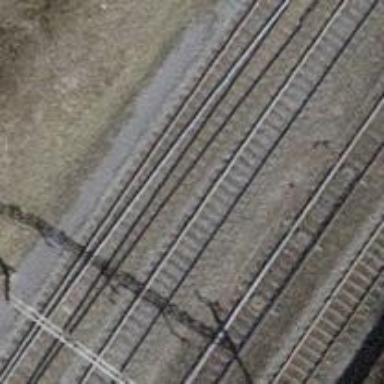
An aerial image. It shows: Single-track railway with electrified contact lines.